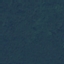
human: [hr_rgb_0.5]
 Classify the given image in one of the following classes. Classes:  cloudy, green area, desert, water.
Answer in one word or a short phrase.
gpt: green area